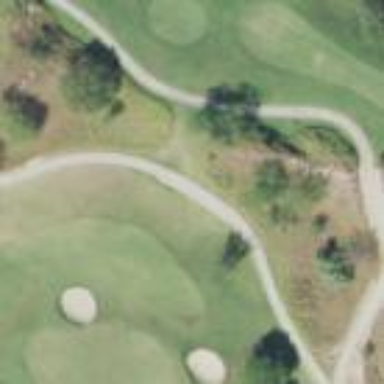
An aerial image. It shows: Golf rough area.